Question: I want to put a feedback form in a view in my IOS application.

There will be 2-3 smiley images. Initially they will be in grey color. When you tap one of them, it will be colored, and the rest stays grey. They will work like radio buttons in HTML.
And there will be 5 questions.
So, what is the best way to handle this feedback form in a native IOS application?
Thank you.
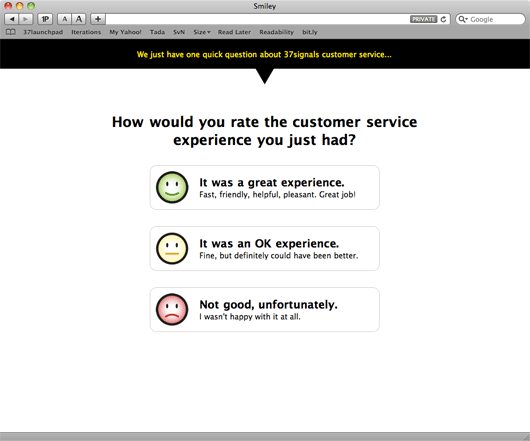
Answer: In my opinion the best and most simple way would be to do it with an embedded html page. This is great if you already have such a page for the web version.
Another way would be a custom made form in a xib, with custom buttons, but in order for you to actually receive that feedback, you would need to somehow send the data trough a scripted page (php, asp or whatever you like).
I've done similar things and I used the second suggestion I gave you but in my case it was different, because that form had to be presented over an existent view with animation and so on. What I would recommend you is the first one, with the web page.